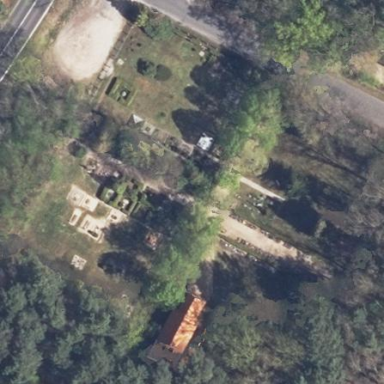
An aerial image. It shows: Grave yard.